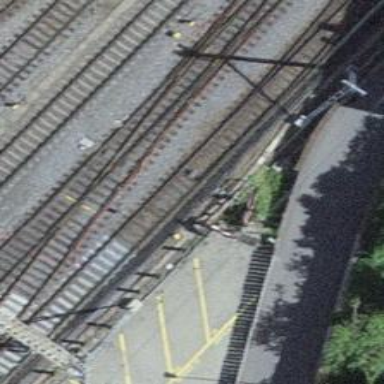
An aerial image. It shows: Railway siding with one electrified track and contact line for powering the train.